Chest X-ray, PA view. Patient: 49 years old, sex F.
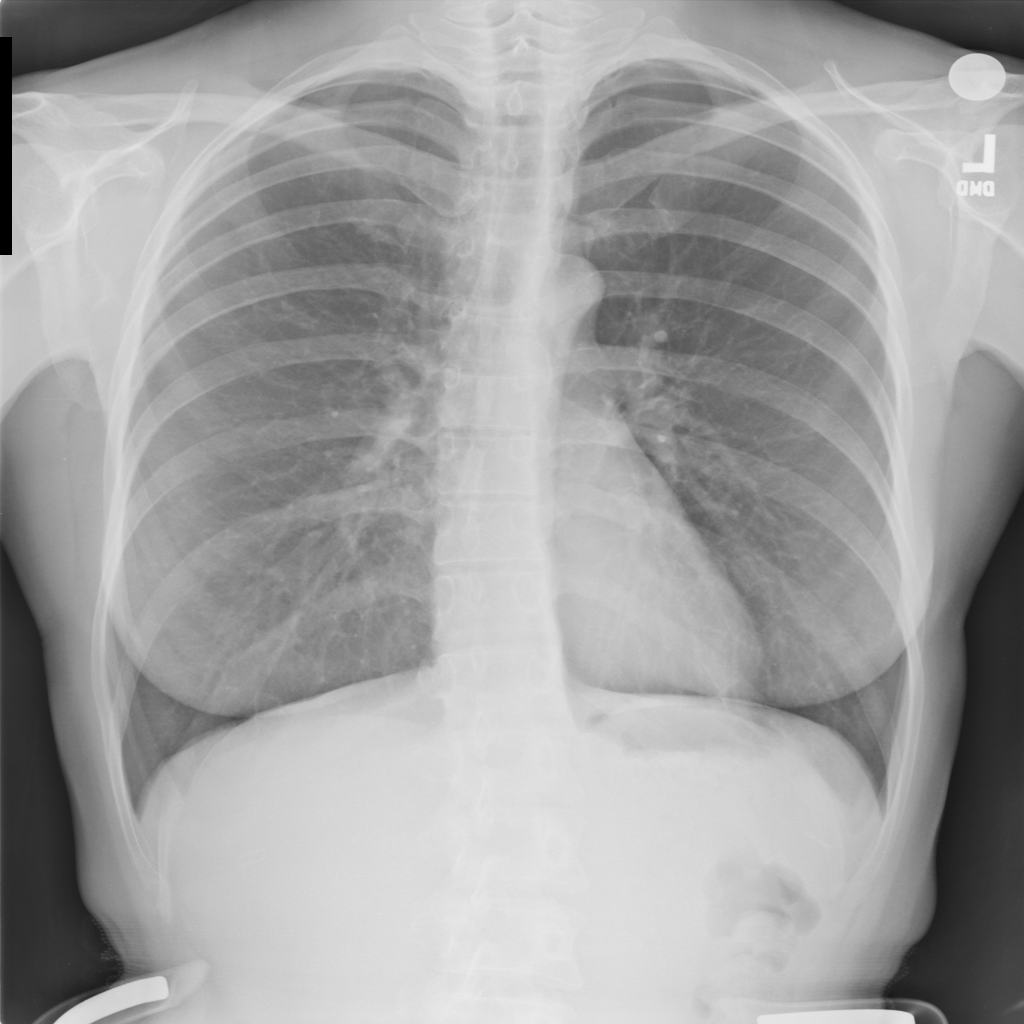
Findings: No Finding